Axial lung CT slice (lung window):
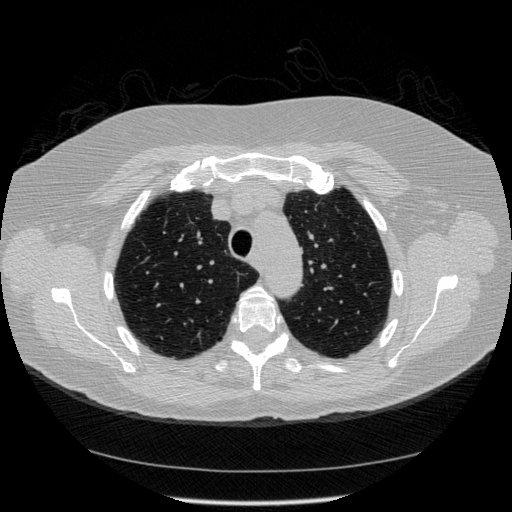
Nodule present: no